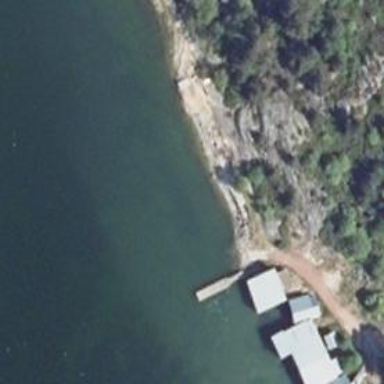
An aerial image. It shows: Slipway on leisure land.